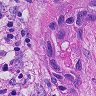
Metastatic tissue present: yes